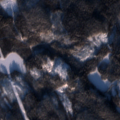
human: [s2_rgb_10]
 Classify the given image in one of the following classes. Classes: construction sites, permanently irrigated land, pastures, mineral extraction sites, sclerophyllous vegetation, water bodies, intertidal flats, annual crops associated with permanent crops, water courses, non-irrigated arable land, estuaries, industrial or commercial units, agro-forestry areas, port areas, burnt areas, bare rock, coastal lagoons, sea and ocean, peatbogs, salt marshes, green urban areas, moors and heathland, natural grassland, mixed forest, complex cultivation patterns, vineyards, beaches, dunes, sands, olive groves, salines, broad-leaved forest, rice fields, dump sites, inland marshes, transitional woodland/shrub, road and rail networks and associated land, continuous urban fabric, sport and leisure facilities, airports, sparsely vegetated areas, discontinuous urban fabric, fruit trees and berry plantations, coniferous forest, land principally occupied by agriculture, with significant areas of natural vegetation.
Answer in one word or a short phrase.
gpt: coniferous forest, mixed forest, transitional woodland/shrub